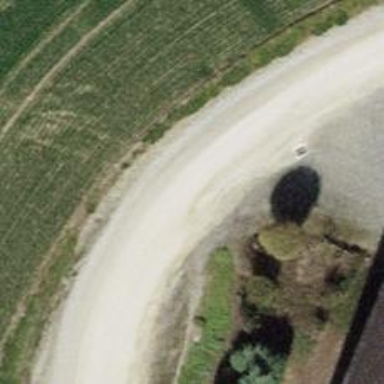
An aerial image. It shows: Asphalt track with grade 1 tracktype.